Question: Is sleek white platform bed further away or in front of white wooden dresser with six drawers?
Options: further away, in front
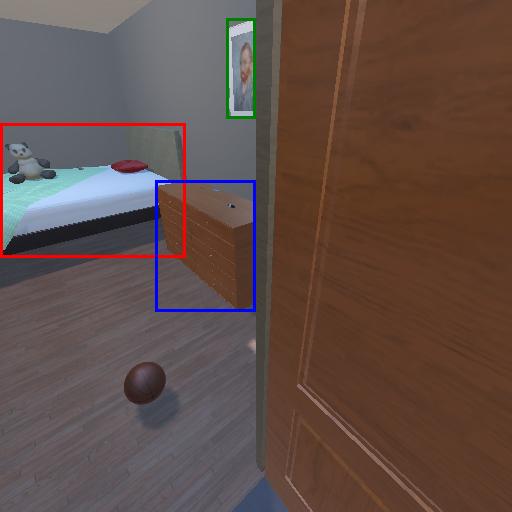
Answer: further away